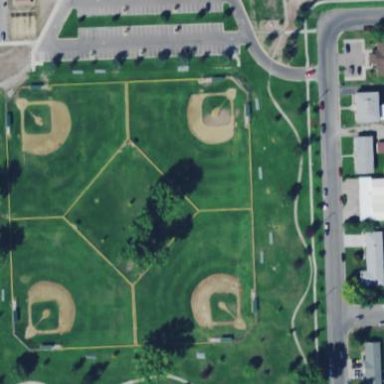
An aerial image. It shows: Baseball pitch for leisure land.